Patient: sex M, age 55
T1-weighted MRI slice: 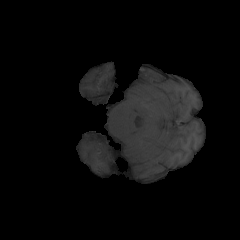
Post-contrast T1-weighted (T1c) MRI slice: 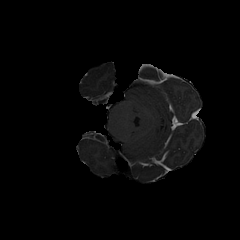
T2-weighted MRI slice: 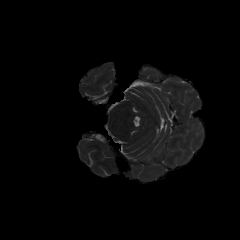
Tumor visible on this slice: no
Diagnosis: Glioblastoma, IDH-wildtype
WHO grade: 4